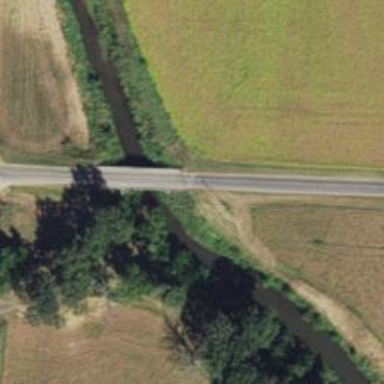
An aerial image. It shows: Unclassified road on bridge.